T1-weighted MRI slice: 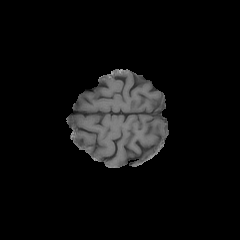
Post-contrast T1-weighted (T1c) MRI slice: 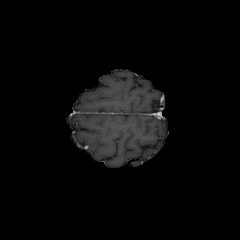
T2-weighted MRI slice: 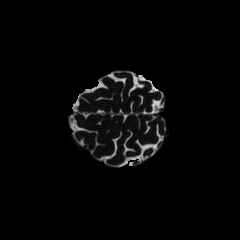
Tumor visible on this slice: no